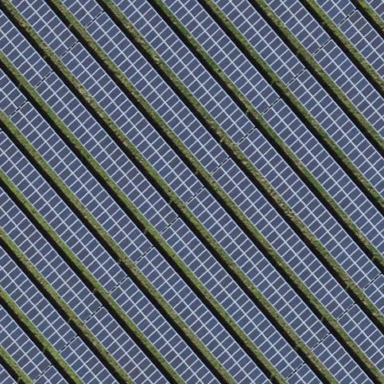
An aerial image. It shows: Solar power generator utilizing photovoltaic technology with solar photovoltaic panels.